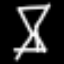
Label: hourglass